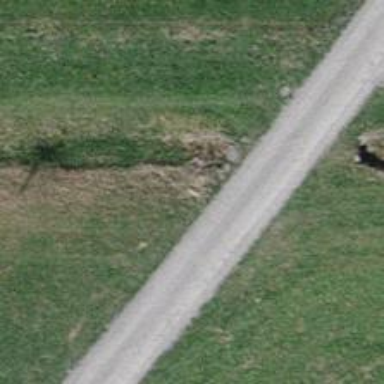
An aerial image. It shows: Drain passing through culvert tunnel.